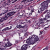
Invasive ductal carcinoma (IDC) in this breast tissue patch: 1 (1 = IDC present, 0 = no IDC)